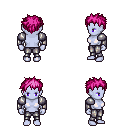
a pixel art fantasy rpg character, female body template, dark elf, purple skin, steel arm armor, metal pants, pink bedhead hairstyle, four views (front, back, left, right), 2x2 character sprite sheet, small pixel art, hard edges, no anti-aliasing